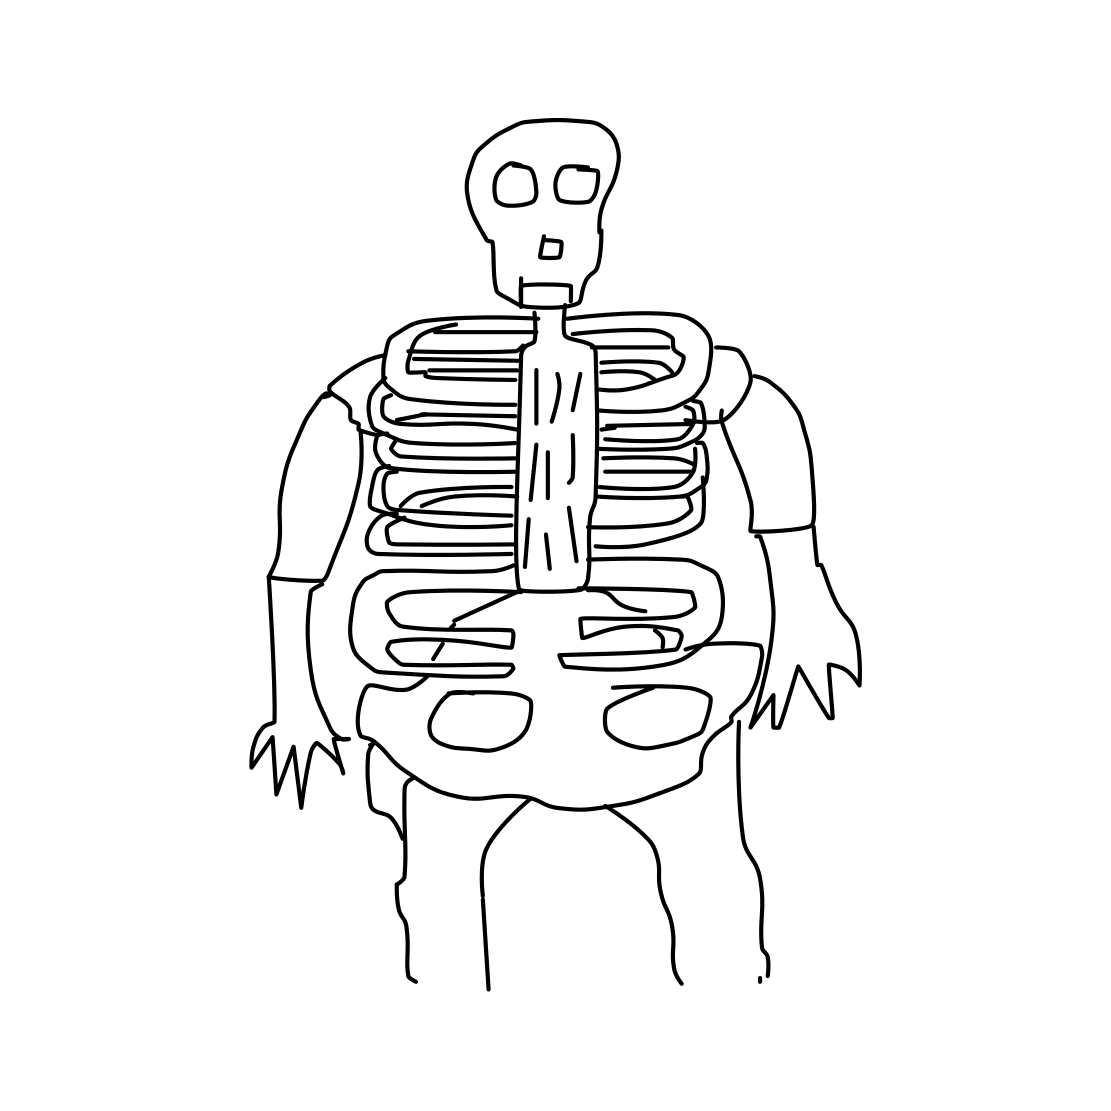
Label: human-skeleton